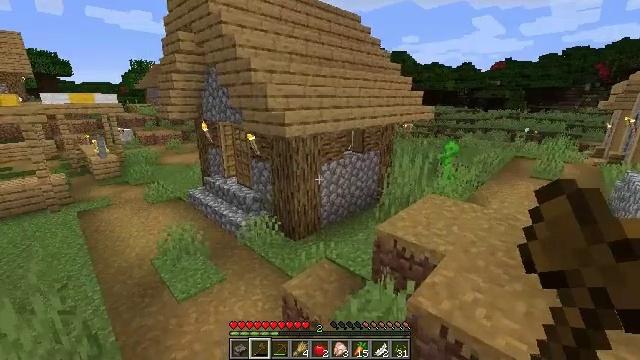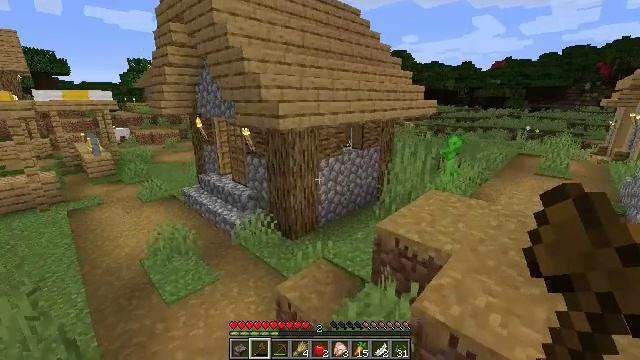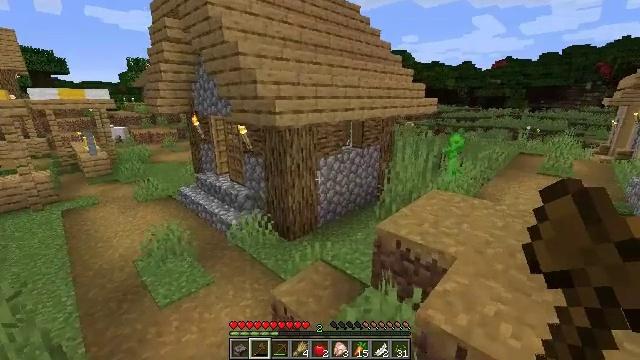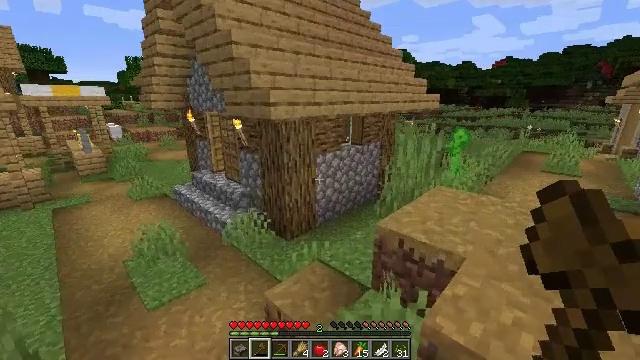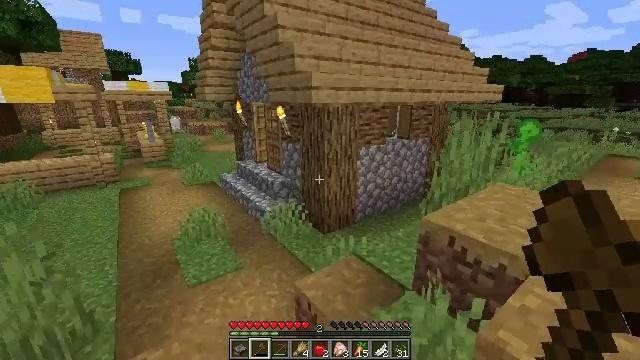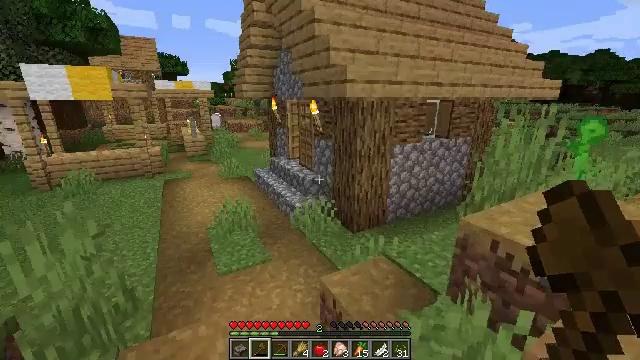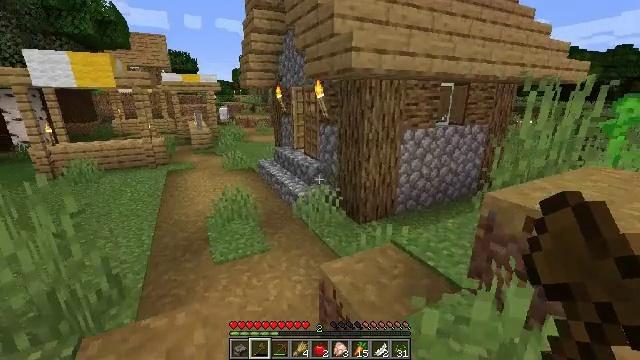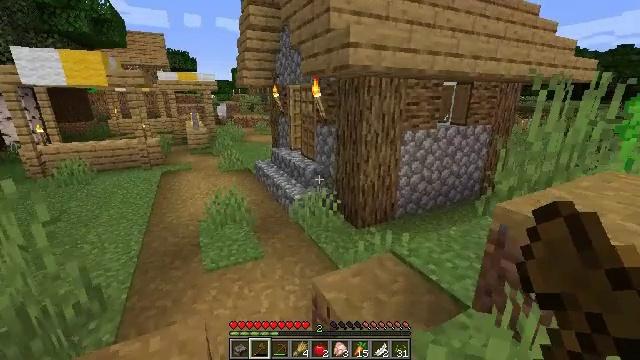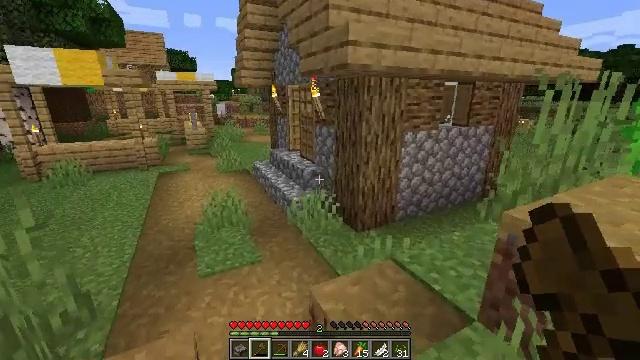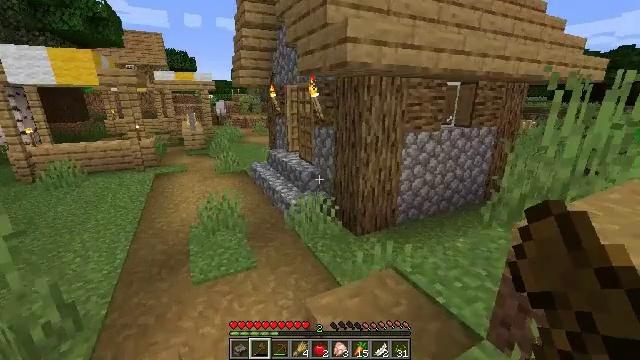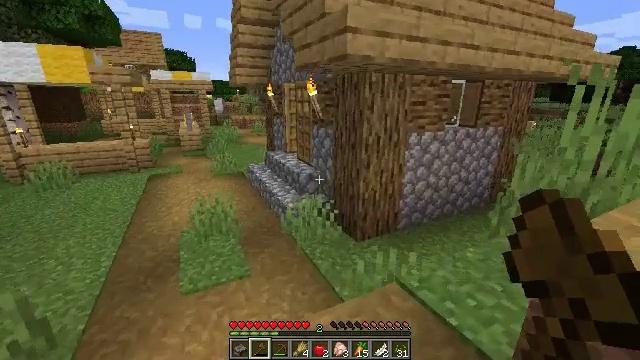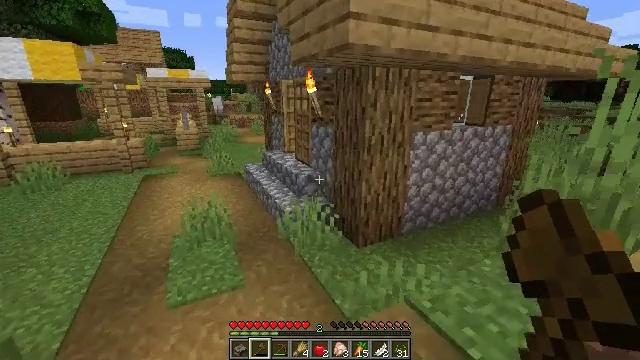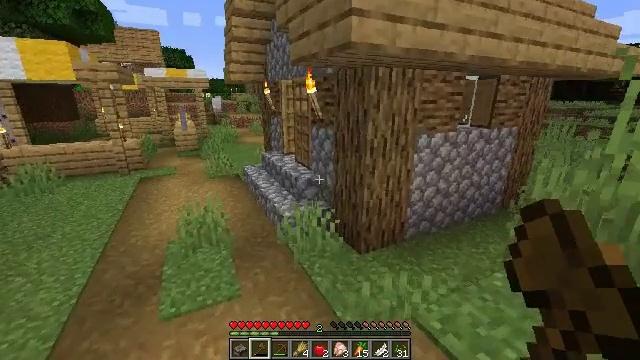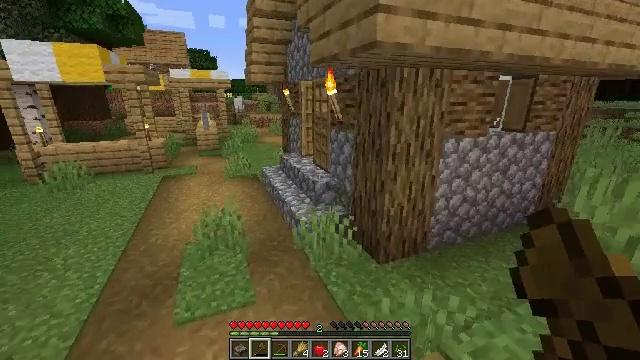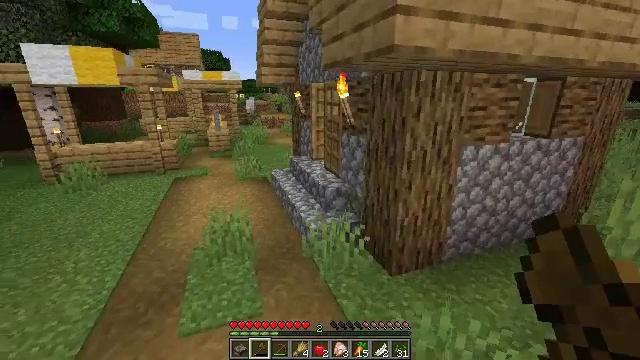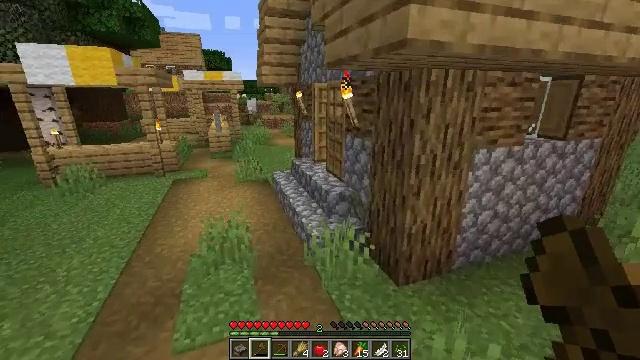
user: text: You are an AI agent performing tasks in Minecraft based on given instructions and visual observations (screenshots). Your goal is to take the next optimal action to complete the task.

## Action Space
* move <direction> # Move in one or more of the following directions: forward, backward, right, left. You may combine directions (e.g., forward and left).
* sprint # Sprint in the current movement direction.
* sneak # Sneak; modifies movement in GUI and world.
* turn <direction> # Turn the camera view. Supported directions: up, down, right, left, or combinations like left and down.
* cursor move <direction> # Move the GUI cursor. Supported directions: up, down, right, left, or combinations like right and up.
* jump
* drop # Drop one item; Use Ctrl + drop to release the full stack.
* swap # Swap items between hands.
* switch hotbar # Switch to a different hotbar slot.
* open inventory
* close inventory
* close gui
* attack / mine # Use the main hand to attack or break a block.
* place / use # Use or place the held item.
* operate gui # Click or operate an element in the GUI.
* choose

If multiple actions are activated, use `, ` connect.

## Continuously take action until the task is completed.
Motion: motion action
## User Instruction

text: Gather the chest from its place.
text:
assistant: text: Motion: move forward
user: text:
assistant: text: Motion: move forward
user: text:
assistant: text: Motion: move forward
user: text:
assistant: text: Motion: move forward, turn left
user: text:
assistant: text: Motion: move forward, turn left
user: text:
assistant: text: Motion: move forward, turn left
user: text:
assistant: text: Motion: move forward
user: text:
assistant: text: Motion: move forward
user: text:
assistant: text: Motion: move forward
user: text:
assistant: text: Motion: move forward
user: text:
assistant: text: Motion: move forward
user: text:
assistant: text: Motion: move forward
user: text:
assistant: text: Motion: move forward, turn left
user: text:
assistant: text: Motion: move forward, turn left
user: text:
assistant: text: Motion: move forward
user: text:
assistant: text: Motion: move forward
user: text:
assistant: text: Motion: move forward
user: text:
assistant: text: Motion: move forward
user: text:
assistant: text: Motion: move forward
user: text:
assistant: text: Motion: move forward
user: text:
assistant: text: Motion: move forward and move left, turn right
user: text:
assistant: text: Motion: move forward and move left, turn right and up
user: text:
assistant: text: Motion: move forward and move left, turn right and up
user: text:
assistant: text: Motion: move forward and move left, turn right and up
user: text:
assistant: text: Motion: move forward and move left, turn right and up
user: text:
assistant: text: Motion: move forward and move left, turn right and up
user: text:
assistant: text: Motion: move forward and move left, turn right and up
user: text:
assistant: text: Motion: move forward and move left, turn right
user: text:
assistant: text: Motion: move forward and move left
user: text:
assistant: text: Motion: move forward and move left